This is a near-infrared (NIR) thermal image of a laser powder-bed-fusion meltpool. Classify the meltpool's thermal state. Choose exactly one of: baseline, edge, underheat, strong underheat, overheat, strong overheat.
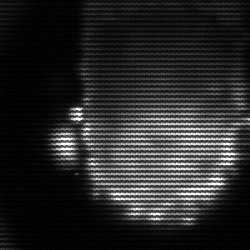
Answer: baseline